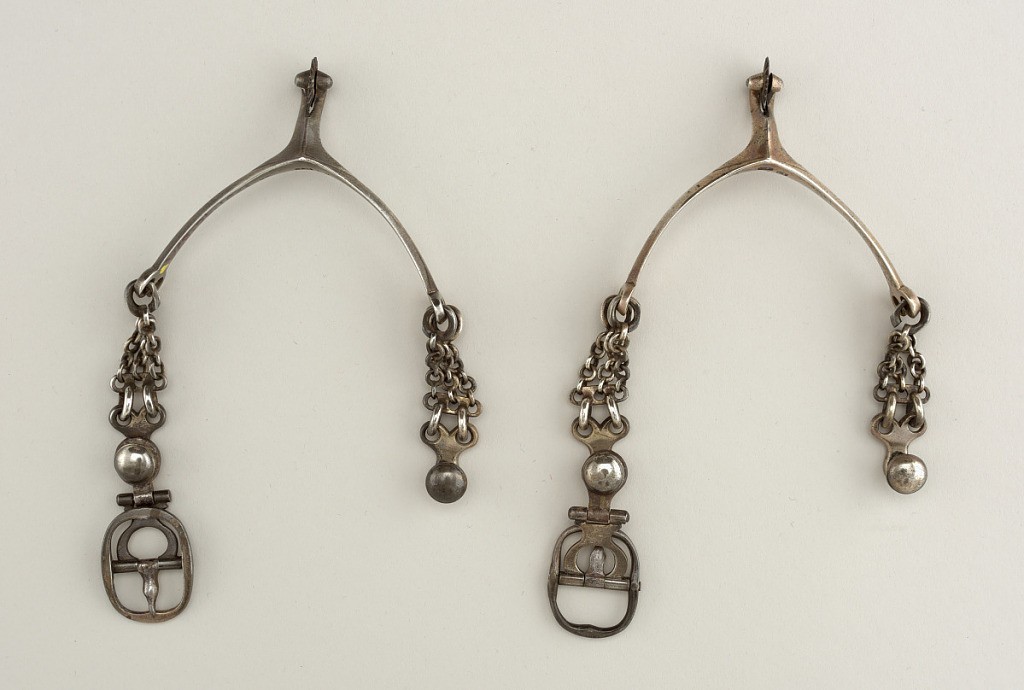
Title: Pair of women's silver spurs
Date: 1852
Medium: Silver
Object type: Spurs
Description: Pair of silver spurs for a woman; curved section to fit around shoe with extended piece holding rowel; chain and buckle to hold spur in place.